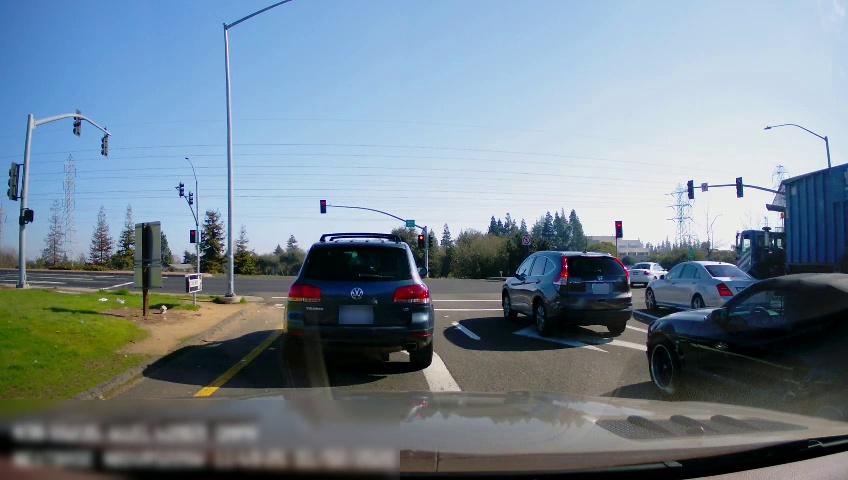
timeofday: Day
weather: Sunny
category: Drivable Space
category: Vehicles | Car
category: Vehicles | Truck
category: Vehicles | Car
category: Vehicles | Car
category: Vehicles | SUV
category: Vehicles | SUV
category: Lanes | Current Lane
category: Lanes | Current Lane
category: Lanes | Alternate Lane
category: Lanes | Alternate Lane
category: Traffic | Lights
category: Traffic | Lights
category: Traffic | Lights
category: Traffic | Lights
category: Traffic | Lights
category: Traffic | Lights
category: Traffic | Lights
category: Traffic | Lights
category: Traffic | Lights
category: Traffic | Lights
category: Traffic | Signs
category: Traffic | Lights
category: Traffic | Lights
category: Traffic | Lights